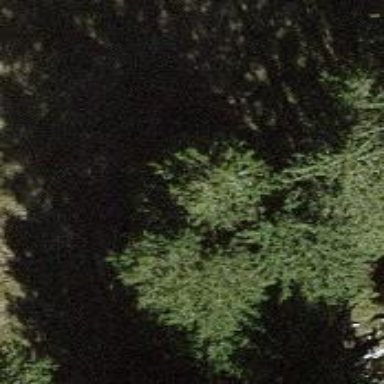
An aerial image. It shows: Single tag "natural: tree."